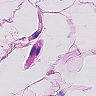
Metastatic tissue present: no